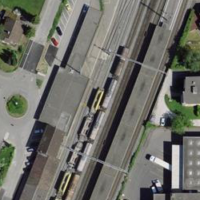
EUNIS habitat code: 57
Species observed at this site:
Chamaenerion dodonaei